Question: My query is working but when I put it into SSRS it returns data for all the days and for all the plants (which it should):

My WTD columns work great but as you can see my MTD is displaying every day for every plant and I want to have it aggregated just like my WTD. I am going to apologize now but this query is long. And since I'm not sure where the problem lies, I feel it's better to post the whole query rather than have my hand slapped for not providing enough info up front. Thanks in advance!
My boss assembled the temp tables (I'm still learning where the data is located) because one of the plants has two different processes that needed to be brought together. Hence the reason it looks messy (and is probably the reason it takes 3 minutes to run). I do apologize and thank you for your time and constructive criticism.
P.S. I'm not sure if this is a query problem or an SSRS formatting problem
'''
Declare @endofmonth datetime
Declare @begofmonth datetime
Declare @monthtodate datetime
set @endofmonth = DATEADD(mm,-1,DATEADD(mm, DATEDIFF(m,0,convert(varchar(10),getdate(),111)),0))--prior month end
set @begofmonth = dateadd (mm,-1,DATEADD(dd,- (DAY(DATEADD(mm,1,convert(varchar(10),getdate(),111)))- 1),DATEADD(mm,0,convert(varchar(10),getdate(),111))))-- prior month beginning
set @monthtodate = getdate()
--temp Department table needed to handle plywood mills where sawlines are not yet collecting data
DECLARE @Department TABLE
(Department_number uniqueidentifier
,Process_number uniqueidentifier
,Department_Name nvarchar(100))
INSERT @Department
(Department_number
,Process_number
,Department_Name)
((SELECT 'D3BC304C-E3EF-4119-AF9B-02253114B4F2', '87B1D819-06A6-4551-A8AE- 349232F652EC','Elgin.Sawline') -- Elgin Sawline from Layup
UNION (SELECT '6A5A052C-65B3-4F09-8A85-7E1CD5EF5003', '5CA0310F-D9AA-4E0E-AFAB-DFB77A2A19AD','KF.Sawline') -- KF Sawline from Layup
UNION (SELECT '81F4E6F2-AC8B-4002-8A40-0D8A632CB041','C86711E2-F86B-4F20-AF44-378791D0369F' ,'MedfordPly.Sawline') --Medford Sawline from spray line
UNION (SELECT '81F4E6F2-AC8B-4002-8A40-0D8A632CB041','BA420B4D-B413-4F53-A34E-7E1A43B42824' ,'MedfordPly.Sawline') --Medford Sawline from curtain coater
UNION (SELECT '335465EB-54A1-48E2-A69F-671A38BF7B84','36FD8A9A-0CCE-4B86-972F-F0DD3DF4813D' ,'Oakdale.Sawline') --Oakdale actual sawline
UNION (SELECT '089B086A-E431-4691-B2F0-5F84EBE31F80','86EDB559-4C53-4261-BB32- 372677CD4231' ,'Florien.Sawline') --Florien actual sawline
)
-- temp production table
Declare @Production1 TABLE
(Plant_Number uniqueidentifier
,Plant_name nvarchar (50)
,Department_number uniqueidentifier
,Production_Date datetime
,Production_Volume decimal(18,6))
Insert into @Production1
(Plant_Number
,Plant_name
,Department_number
,Production_Date
,Production_Volume)
(
SELECT
dpt.[Plant_Number]
,p.plant_name
,d.department_number
,pf.date
,ppf.Good_Output/1000
FROM @Department D
Inner join [TrueOpportunity].[dbo].[Department] dpt
on d.department_number = dpt.department_number
inner join [TrueOpportunity].[dbo].[Plant] p
on p.plant_number = dpt.plant_number
inner join [TrueOpportunity].[dbo].[Process] prc
on d.process_number = prc.process_number
left outer join [TrueOpportunity].[dbo].[Production_Fact] pf
on prc.process_number = pf.process_number
and Month (pf.date) = 11--Month (@monthtodate)
left outer join [TrueOpportunity].[dbo].[Production_Process_Fact] ppf
on ppf.production_number = pf.production_number
--Group by dpt.Plant_Number, d.Department_number, pf.date, p.plant_name
)
Declare @ProdTotal TABLE
(Plant_Number uniqueidentifier
,Plant_name nvarchar (50)
,Production_Volume decimal(18,6)
,Prod_date datetime)
Insert into @ProdTotal
(Plant_Number
,Plant_name
,Production_Volume
,Prod_date
)
(SELECT
p.plant_number
,p.plant_name
,sum(p.production_volume)
,p.production_date
from @production1 p
where Production_date = p.production_date
group by p.plant_number
,p.plant_name
,p.production_date
)
Declare @Sales TABLE
(Plant_Number uniqueidentifier
,Plant_name nvarchar (50)
,Budget_Realization decimal(18,6)
,Actual_Volume decimal(18,6)
,Budget_Volume decimal(18,6)
,Gross_Production_Per_Hr decimal(18,6)
,Production_Volume decimal(18,6)
,Actual_Sales_Dollars decimal(18,6)
,Average_Price decimal(18,6)
,PriMoAvgPrice decimal(18,6)
,sales_date datetime)
Insert into @Sales
(Plant_Number
,Plant_name
,Budget_Realization
,Actual_Volume
,Budget_Volume
,Gross_Production_Per_Hr
,Production_Volume
,Actual_Sales_Dollars
,Average_Price
,PriMoAvgPrice
,Sales_Date)
(
SELECT
P.[Plant_Number]
,p.plant_name
,avg(pls.[Budget_Realization]) AS 'BR'
,(pls.[Actual_Volume] ) AS 'AV'
,(pls.[Budget_Volume]) AS 'BV'
,(dpb.[Gross_Production_Per_Hr]) AS 'GPB'
,(p.Production_Volume) AS 'PV'
,(pls.[Actual_Sales_Dollars]) AS 'ASD'
,(sum(pls.[Actual_Sales_Dollars])/sum(pls.[Actual_Volume])) AS 'AP'
,((select(sum(pls2.[Actual_Sales_Dollars])/sum(pls2.[Actual_Volume]))
FROM woodproduction.dbo.plywood_layup_sales pls2
WHERE
(pls2.Production_Date between dateadd (mm,-1,DATEADD(dd,-(DAY(DATEADD(mm,1,convert(varchar(10),getdate(),111)))-1),DATEADD(mm,0,convert(varchar(10),getdate(),111))))
and DATEADD(dd,-1,DATEADD(mm, DATEDIFF(m,0,convert(varchar(10),getdate(),111)),0))
and actual_volume <> 0
and pls2.plant_code = pls.plant_code)))
,pls.production_date
FROM woodproduction.dbo.plywood_layup_sales pls
inner join @Production1 p
on p.plant_number = pls.plant_number
and p.production_date = pls.production_date
inner join woodproduction.dbo.department_production_budget dpb
on pls.plant_number = dpb.plant_number
inner join trueopportunity.dbo.department dpt
on dpb.department_number = dpt.department_number
WHERE
MONTH (pls.production_date)= 11--Month (@monthtodate)
and pls.actual_volume <> 0
GROUP BY
P.[Plant_Number]
,p.plant_name
,pls.plant_code
,pls.production_date
,pls.[Actual_Volume]
,pls.[Budget_Volume]
,dpb.[Gross_Production_Per_Hr]
,p.Production_Volume
,pls.[Actual_Sales_Dollars]
)
--select * from @Sales
Declare @Sales_TOTAL TABLE
(Plant_Number uniqueidentifier
,Plant_name nvarchar (50)
,Budget_Realization decimal(18,6)
,Actual_Volume decimal(18,6)
,Budget_Volume decimal(18,6)
,Gross_Production_Per_Hr decimal(18,6)
,Production_Volume decimal(18,6)
,Actual_Sales_Dollars decimal(18,6)
,Average_Price decimal(18,6)
,PriMoAvgPrice decimal(18,6)
,sales_date datetime)
Insert into @Sales_TOTAL
(Plant_Number
,Plant_name
,Budget_Realization
,Actual_Volume
,Budget_Volume
,Gross_Production_Per_Hr
,Production_Volume
,Actual_Sales_Dollars
,Average_Price
,PriMoAvgPrice
,Sales_Date)
(select
s.Plant_Number
,s.Plant_name
,(s.Budget_Realization)
,(s.Actual_Volume)
,(s.Budget_Volume)
,(s.Gross_Production_Per_Hr)
,sum(s.Production_Volume)
,(s.Actual_Sales_Dollars)
,(s.Average_Price)
,(s.PriMoAvgPrice)
,s.Sales_Date
from @Sales s
group by s.plant_number, s.plant_name, s.sales_date,s.Budget_Realization, s.PriMoAvgPrice,s.Average_Price, s.Budget_Volume, s.Actual_Sales_Dollars, s.Actual_Volume, s.Gross_Production_Per_Hr
)
--Select * from @Sales_Total
Declare @Sales_Prod TABLE
(Plant_Number uniqueidentifier
,Plant_name nvarchar (50)
,Budget_Realization decimal(18,6)
,Actual_Volume decimal(18,6)
,Budget_Volume decimal(18,6)
,Gross_Production_Per_Hr decimal(18,6)
,Production_Volume decimal(18,6)
,Actual_Sales_Dollars decimal(18,6)
,Average_Price decimal(18,6)
,PriMoAvgPrice decimal(18,6)
,Sales_date datetime)
Insert into @Sales_Prod
(Plant_Number
,Plant_name
,Budget_Realization
,Actual_Volume
,Budget_Volume
,Gross_Production_Per_Hr
,Production_Volume
,Actual_Sales_Dollars
,Average_Price
,PriMoAvgPrice
,Sales_Date)
(Select
st.Plant_Number
,st.Plant_name
,avg(st.Budget_Realization)
,(st.Actual_Volume)
,(st.Budget_Volume)
,sum(st.Gross_Production_Per_Hr)
,(pt.Production_Volume)
,(st.Actual_Sales_Dollars)
,CASE
WHEN coalesce (sum(st.Actual_Volume),0) = 0
THEN 0
ELSE (sum(st.Actual_Sales_Dollars)/sum(st.Actual_Volume))
END
,(st.PriMoAvgPrice)
,st.Sales_Date
from @Sales_TOTAL st
,@ProdTotal pt
Where st.plant_number = pt.plant_number
Group By st.plant_number, st.Plant_name, st.Sales_date,st.Actual_Volume, pt.production_volume, st.budget_volume, st.actual_sales_dollars, st.PriMoAvgPrice
)
Select * from @Sales_Prod
'''
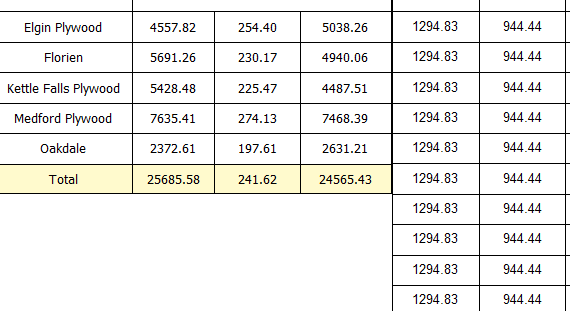
Answer: So the solution was two pronged. One, in SSRS my grouping on Plant_Name was missing. I was messing with my formatting and must have removed it.
Secondly, we moved all of the aggregation to the end instead of throughout. So, got my hand slapped with a ruler but it'll be a lesson I won't forget.
Thanks everyone!